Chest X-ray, PA view. Patient: 32 years old, sex F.
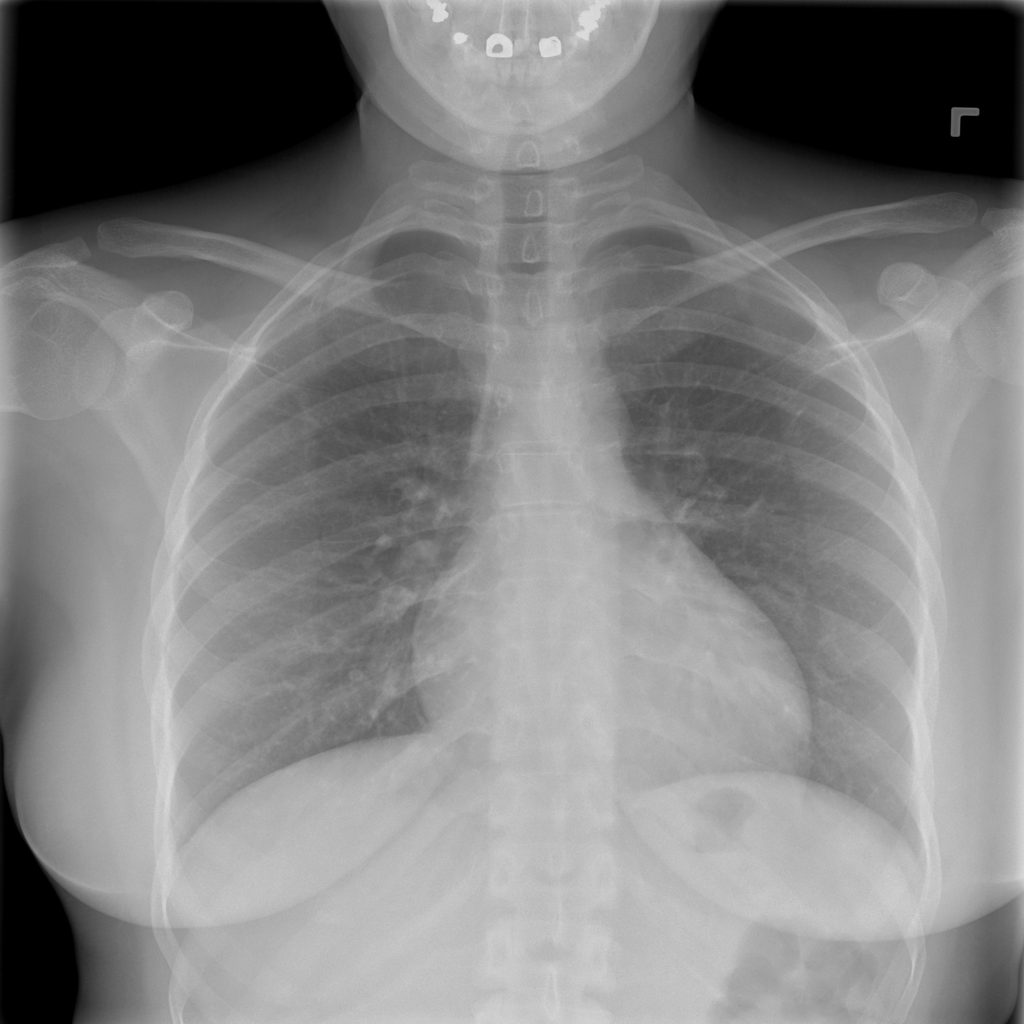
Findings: No Finding